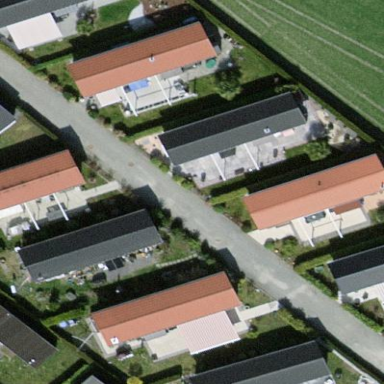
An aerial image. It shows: Static caravan.